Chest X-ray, PA view. Patient: 48 years old, sex F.
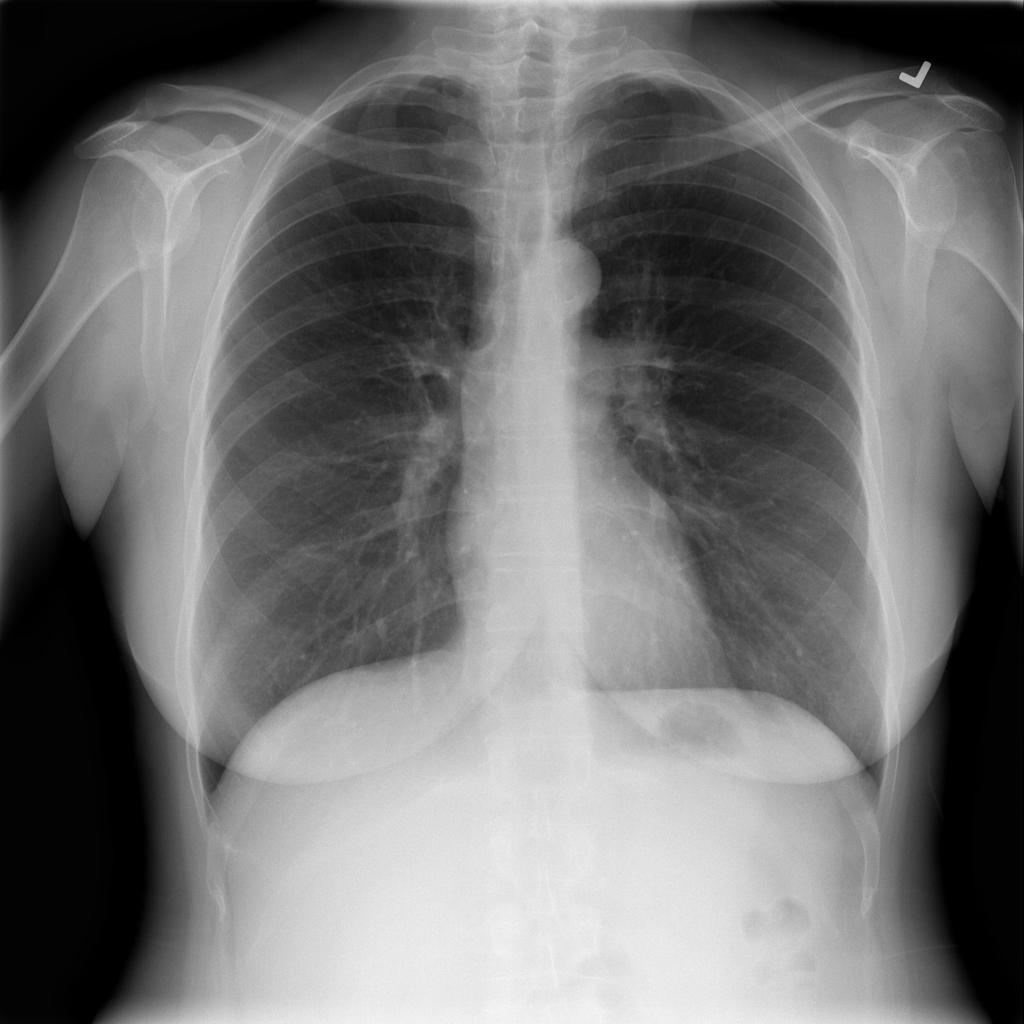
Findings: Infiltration